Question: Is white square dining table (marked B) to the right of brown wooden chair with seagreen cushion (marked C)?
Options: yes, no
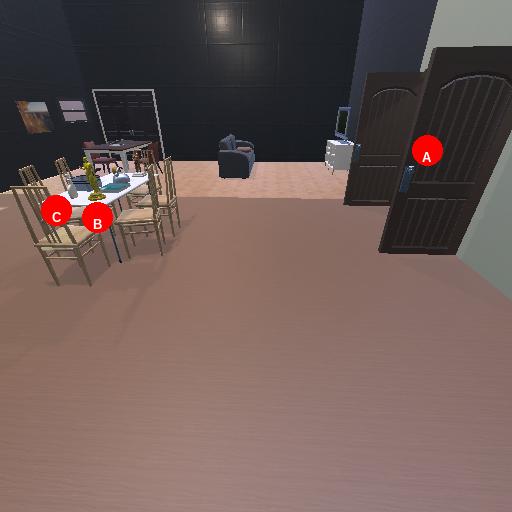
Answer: yes